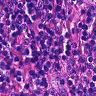
Metastatic tissue present: no